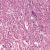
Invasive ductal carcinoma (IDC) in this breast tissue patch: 1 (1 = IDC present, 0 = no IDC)